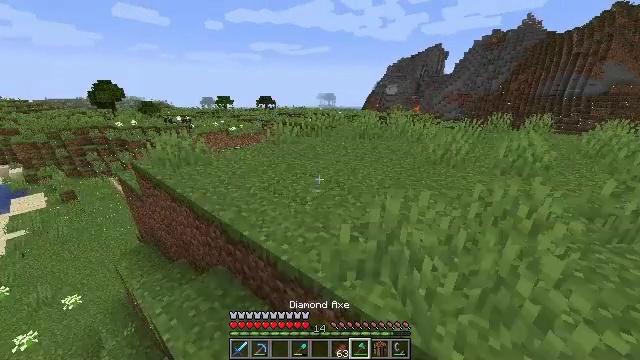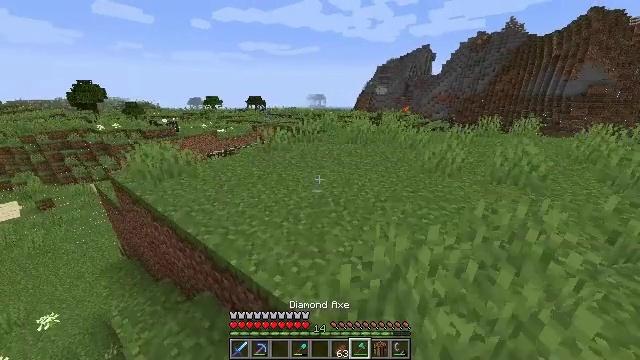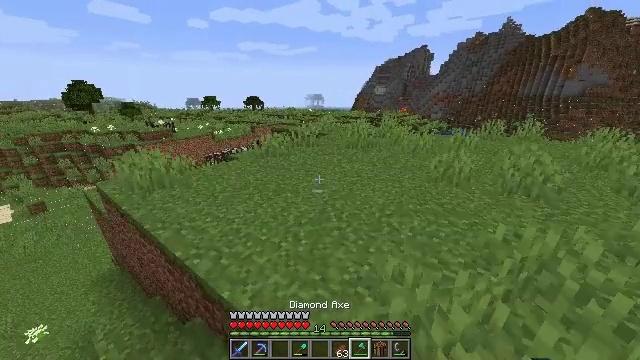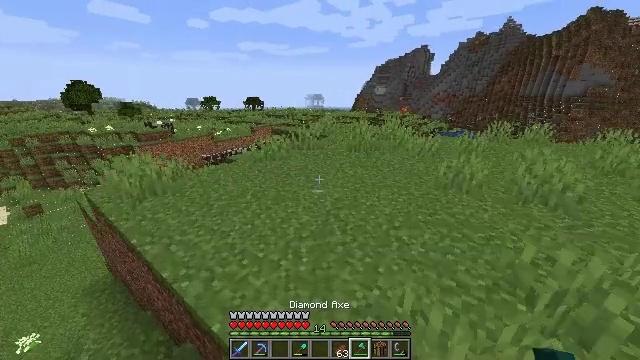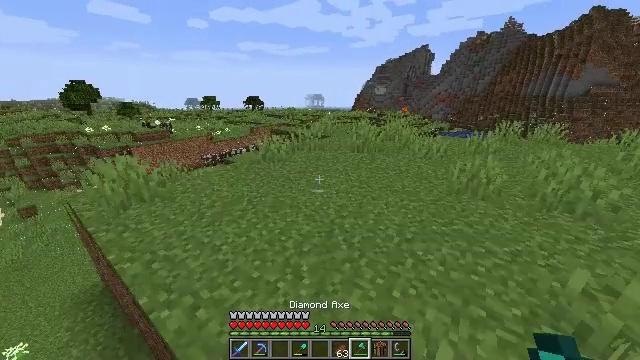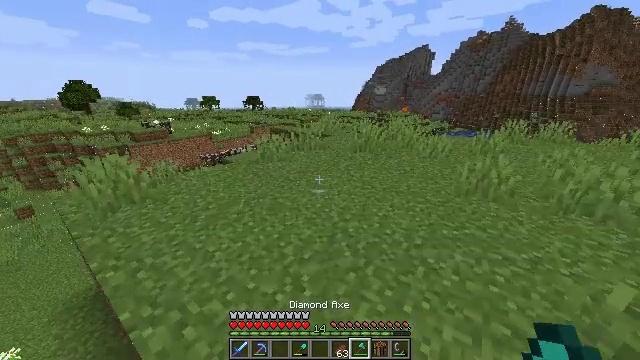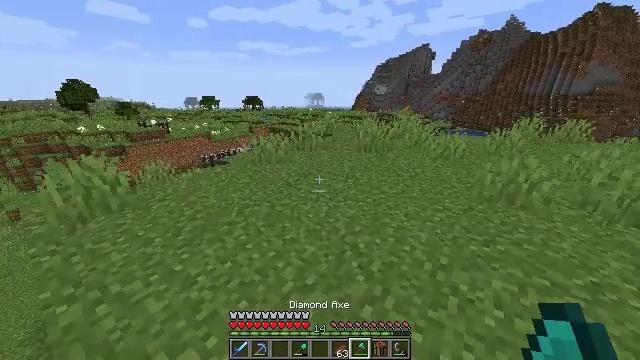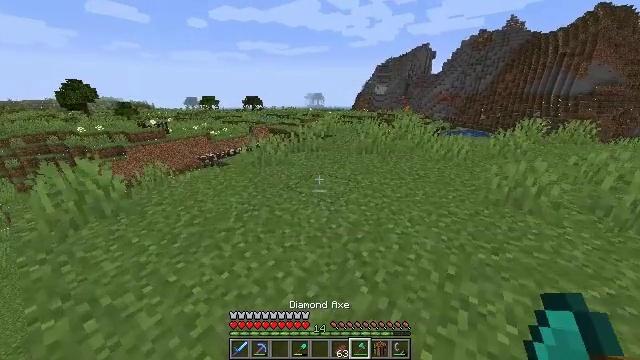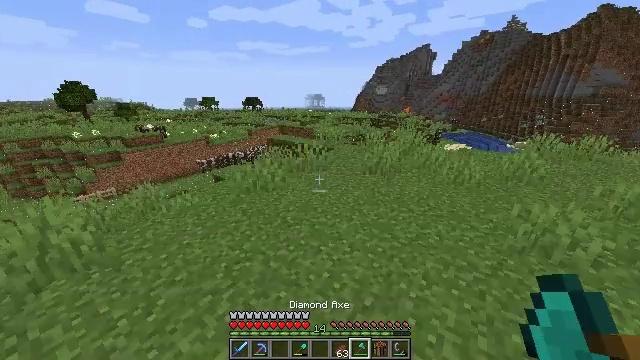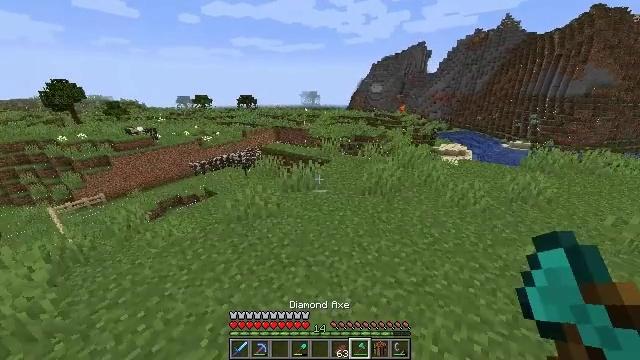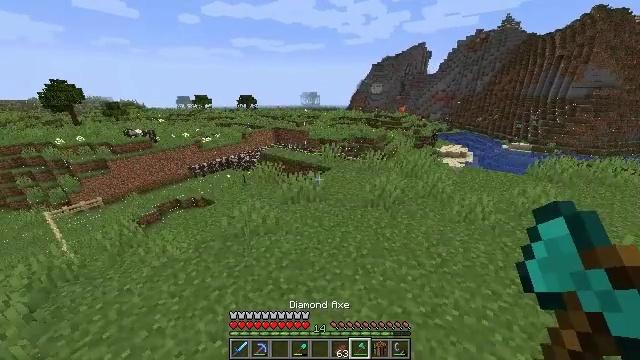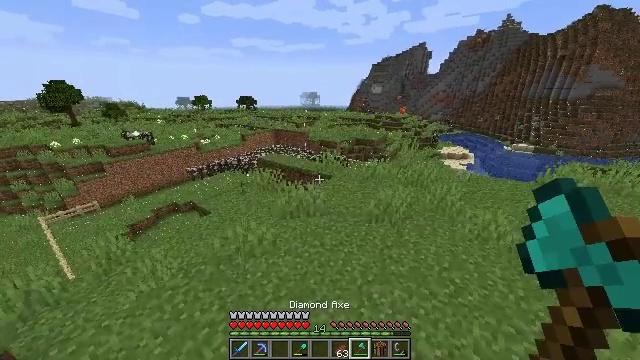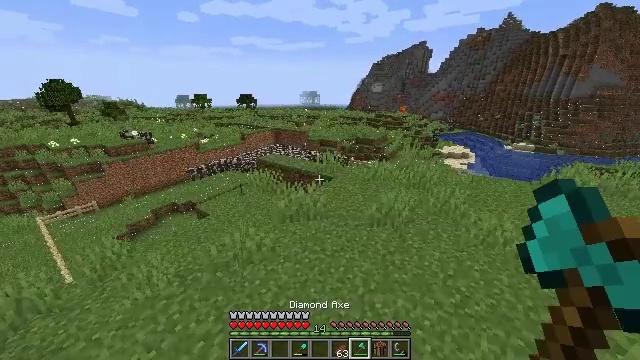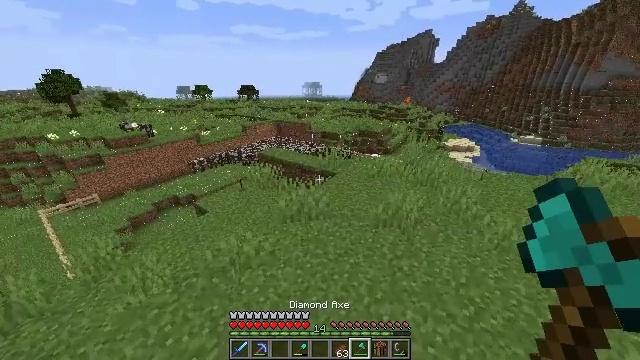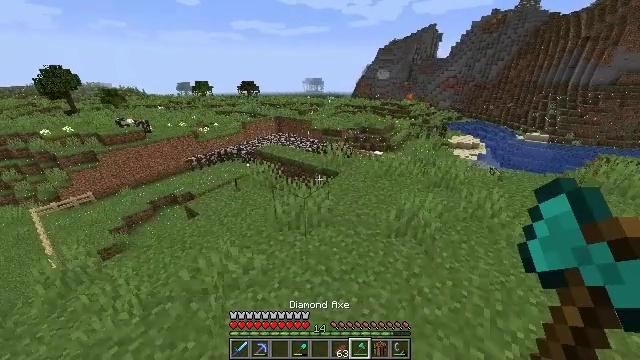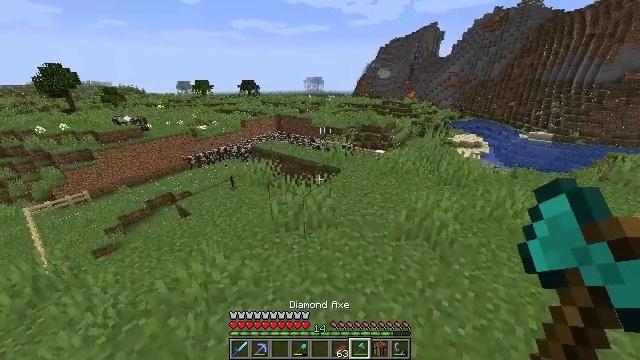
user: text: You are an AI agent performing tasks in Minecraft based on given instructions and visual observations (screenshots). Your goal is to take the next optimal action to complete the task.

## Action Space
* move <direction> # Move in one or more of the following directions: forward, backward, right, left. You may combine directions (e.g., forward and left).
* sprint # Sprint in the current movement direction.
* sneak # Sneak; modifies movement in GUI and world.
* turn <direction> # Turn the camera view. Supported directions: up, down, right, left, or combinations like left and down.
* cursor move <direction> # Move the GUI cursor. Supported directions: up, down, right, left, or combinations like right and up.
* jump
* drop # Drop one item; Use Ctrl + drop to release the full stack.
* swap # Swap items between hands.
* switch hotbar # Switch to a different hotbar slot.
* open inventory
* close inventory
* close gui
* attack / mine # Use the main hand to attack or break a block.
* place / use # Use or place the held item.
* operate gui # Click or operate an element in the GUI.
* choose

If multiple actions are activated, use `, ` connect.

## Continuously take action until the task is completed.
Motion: motion action
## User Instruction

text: Kill the chicken.
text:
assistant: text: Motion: move forward, sprint, turn right, jump
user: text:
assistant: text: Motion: move forward, sprint
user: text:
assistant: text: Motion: move forward, sprint
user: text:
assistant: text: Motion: move forward, sprint
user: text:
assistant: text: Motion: move forward, sprint
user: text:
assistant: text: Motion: move forward, sprint, jump
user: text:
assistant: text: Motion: move forward, sprint, jump
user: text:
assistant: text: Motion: move forward, sprint, jump
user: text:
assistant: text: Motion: move forward, sprint, turn right, jump
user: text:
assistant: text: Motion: move forward, sprint, jump
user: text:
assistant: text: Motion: move forward, sprint
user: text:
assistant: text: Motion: move forward, sprint
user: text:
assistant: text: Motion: move forward, sprint, turn down
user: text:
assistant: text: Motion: move forward, sprint
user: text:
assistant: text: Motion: move forward, sprint
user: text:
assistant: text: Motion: move forward, sprint, jump
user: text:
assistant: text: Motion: move forward, sprint, jump
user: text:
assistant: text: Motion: move forward, sprint, jump
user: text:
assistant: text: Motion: move forward, sprint, jump
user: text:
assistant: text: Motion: move forward, sprint, jump
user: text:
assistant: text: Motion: move forward, sprint, jump
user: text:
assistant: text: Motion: move forward, sprint
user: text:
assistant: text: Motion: move forward and move right, sprint
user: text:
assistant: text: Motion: move forward and move right, sprint
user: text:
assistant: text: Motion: move forward and move right, sprint
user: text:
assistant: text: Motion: move forward and move right, sprint
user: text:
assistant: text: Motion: move forward and move right, sprint
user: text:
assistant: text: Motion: move forward and move right, sprint, turn down
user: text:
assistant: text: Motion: move forward and move right, sprint, turn right and down
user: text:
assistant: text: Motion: move forward and move right, sprint, turn right and down